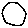
Label: circle